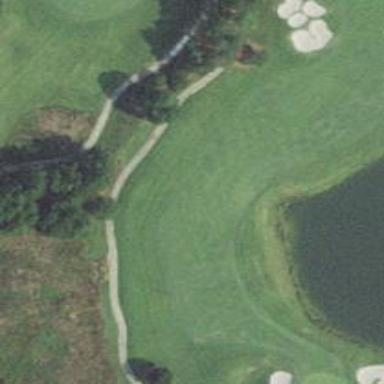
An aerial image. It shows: Golf fairway surrounded by grass.